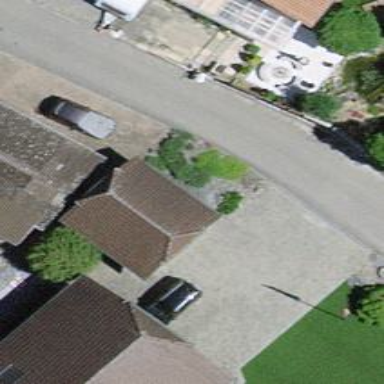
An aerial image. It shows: Garage building.